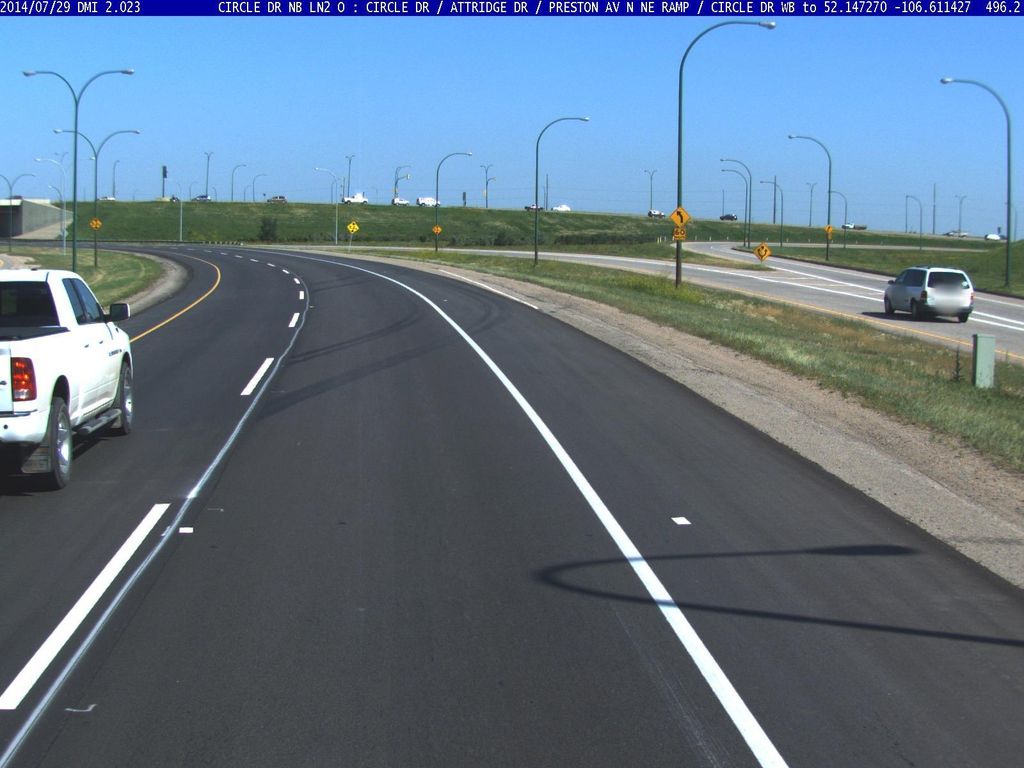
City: saskatoon